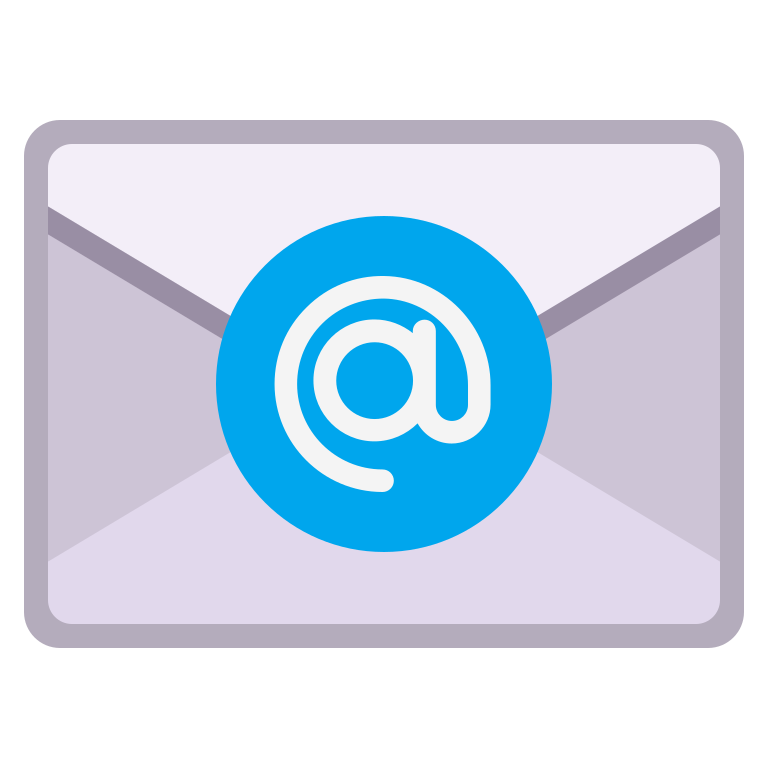
e mail flat